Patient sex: F
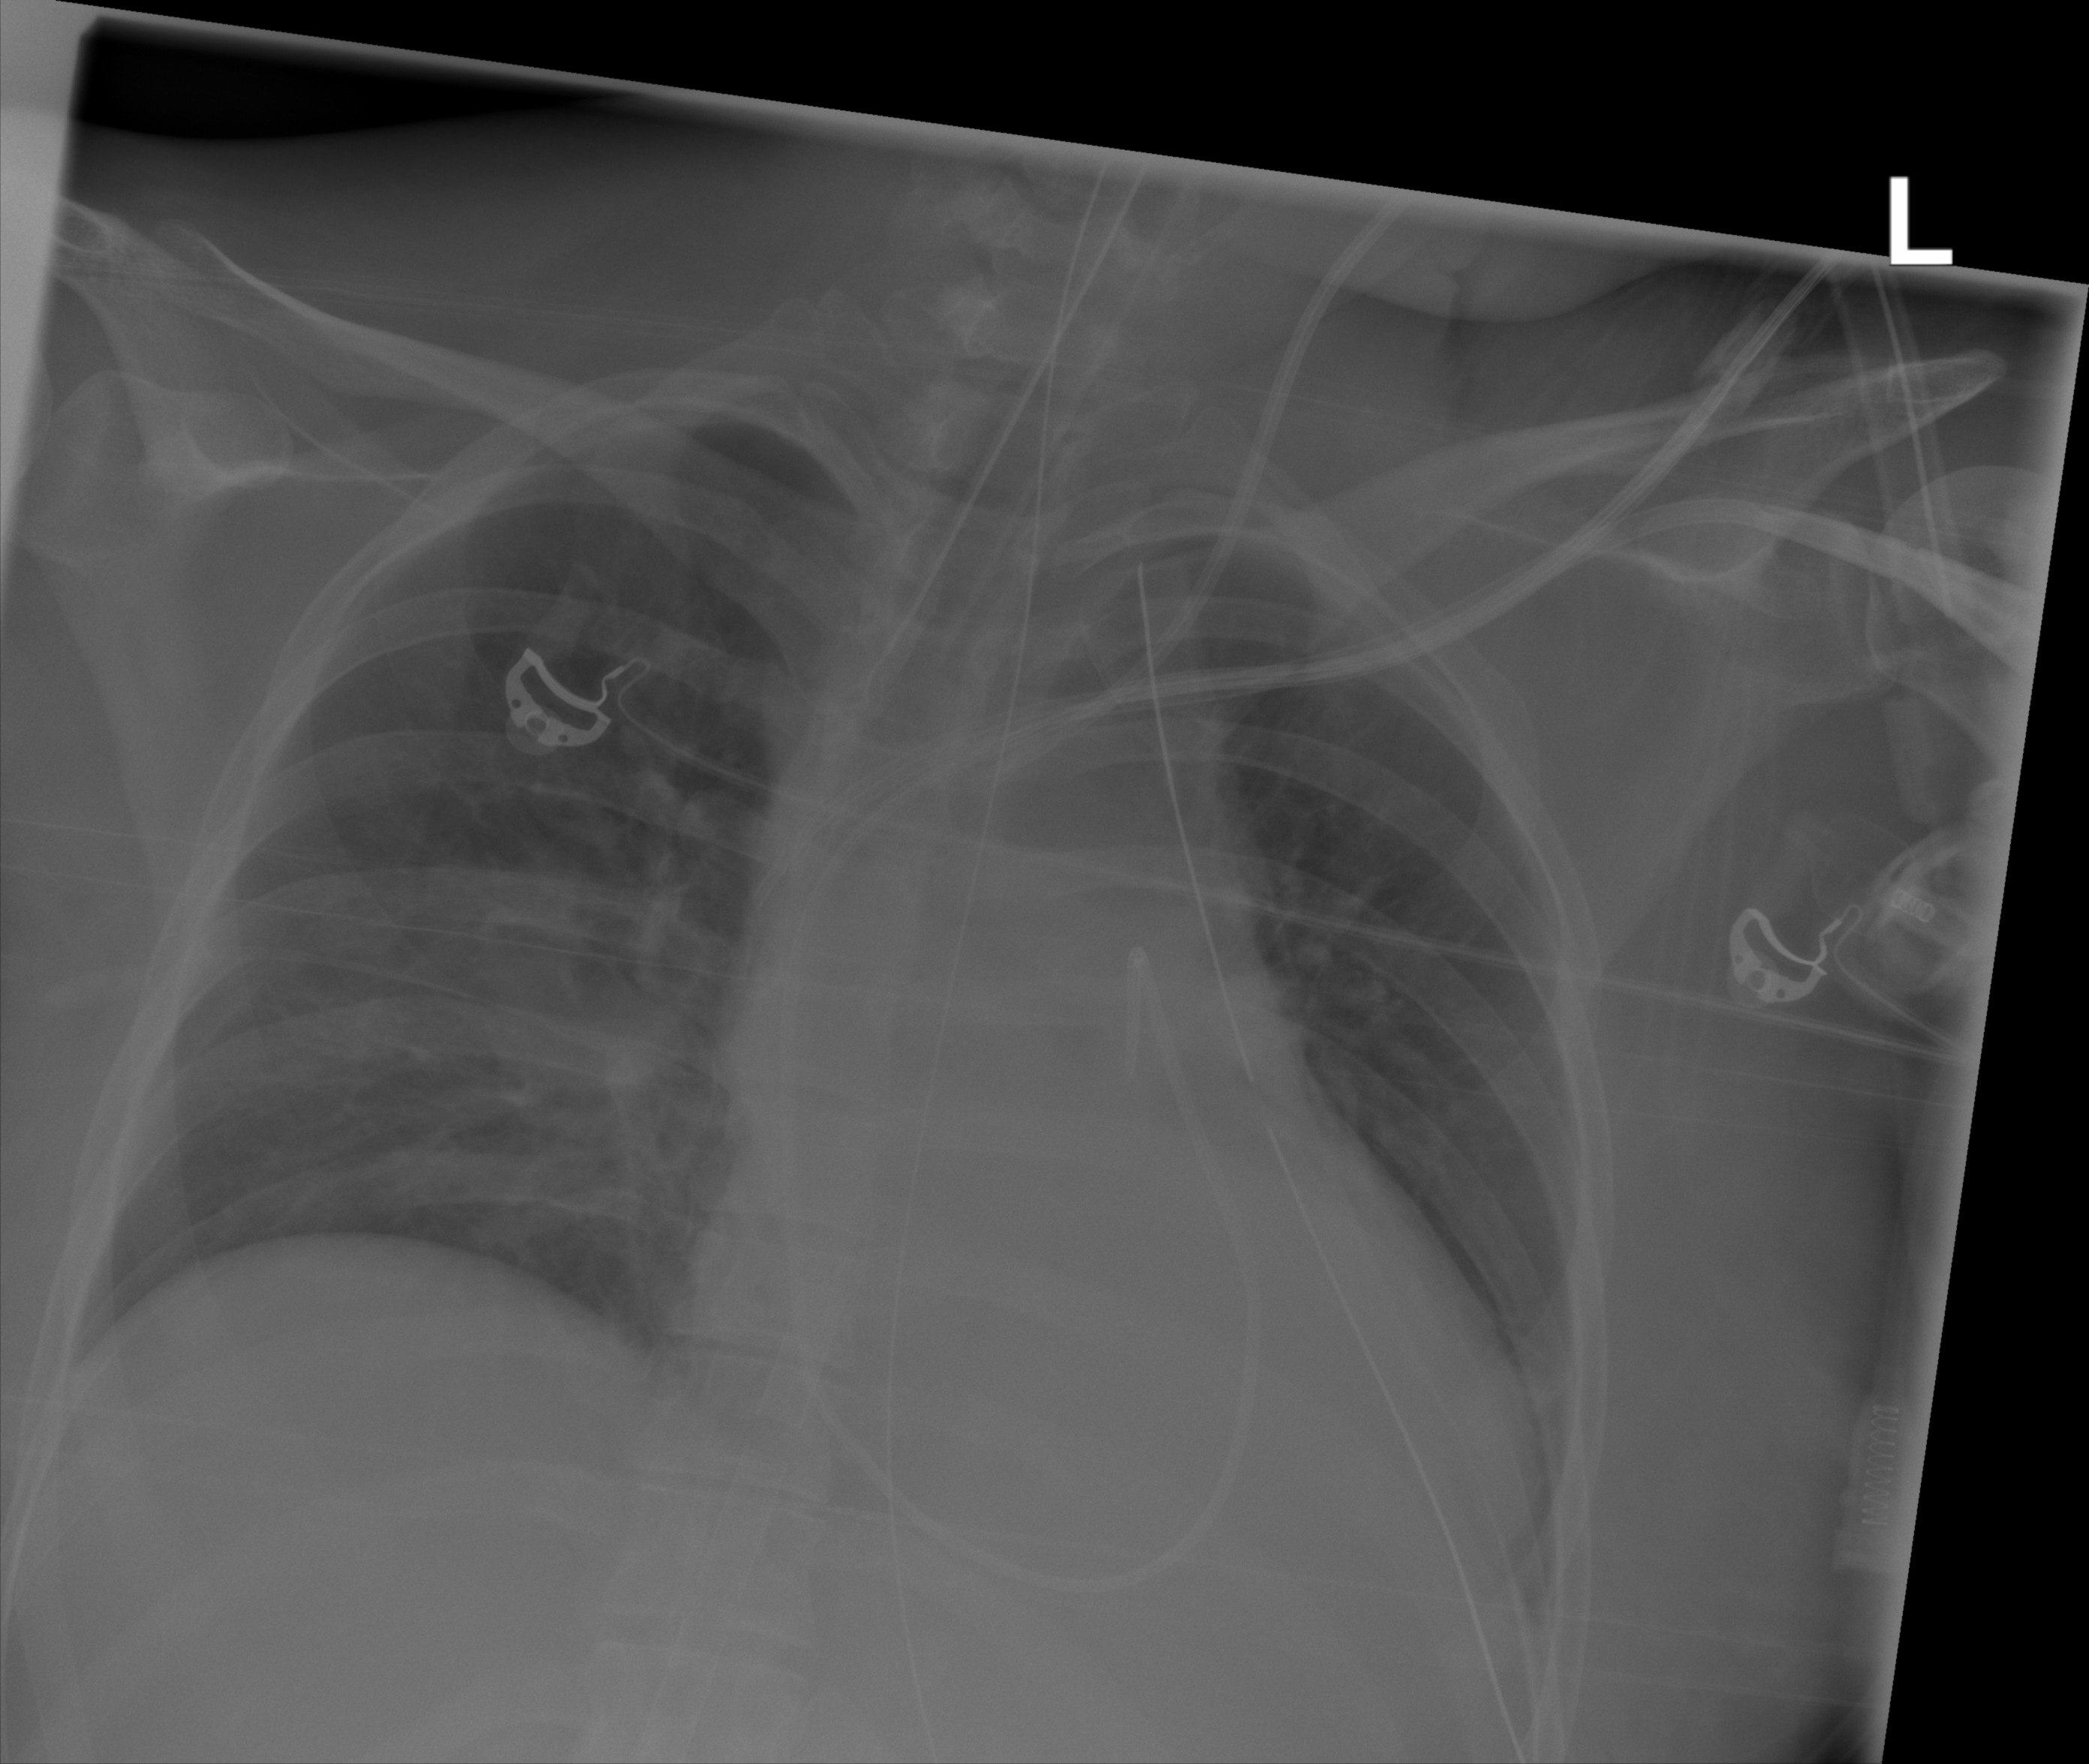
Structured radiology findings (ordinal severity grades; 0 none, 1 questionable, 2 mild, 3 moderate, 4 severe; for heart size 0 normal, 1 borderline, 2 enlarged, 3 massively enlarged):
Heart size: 2
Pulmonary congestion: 2
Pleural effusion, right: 0
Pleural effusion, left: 1
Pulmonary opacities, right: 0
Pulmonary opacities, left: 0
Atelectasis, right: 2
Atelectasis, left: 1